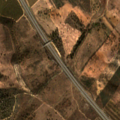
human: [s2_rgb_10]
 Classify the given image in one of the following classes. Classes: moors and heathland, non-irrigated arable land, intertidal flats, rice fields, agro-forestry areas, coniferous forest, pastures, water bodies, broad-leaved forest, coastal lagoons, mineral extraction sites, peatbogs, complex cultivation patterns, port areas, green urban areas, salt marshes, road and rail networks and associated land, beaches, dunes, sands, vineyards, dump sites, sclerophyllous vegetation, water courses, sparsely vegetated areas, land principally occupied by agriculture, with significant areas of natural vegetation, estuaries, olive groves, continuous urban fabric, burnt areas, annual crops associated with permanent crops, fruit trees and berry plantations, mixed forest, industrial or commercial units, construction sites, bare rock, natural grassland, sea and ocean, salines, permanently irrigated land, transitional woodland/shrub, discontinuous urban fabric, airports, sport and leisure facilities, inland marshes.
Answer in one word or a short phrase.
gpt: road and rail networks and associated land, olive groves, pastures, agro-forestry areas, transitional woodland/shrub